Interaction volume radius: 10 \u00c5
Interaction volume height: 25 \u00c5
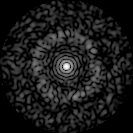
Disorder parameter: 0.8244